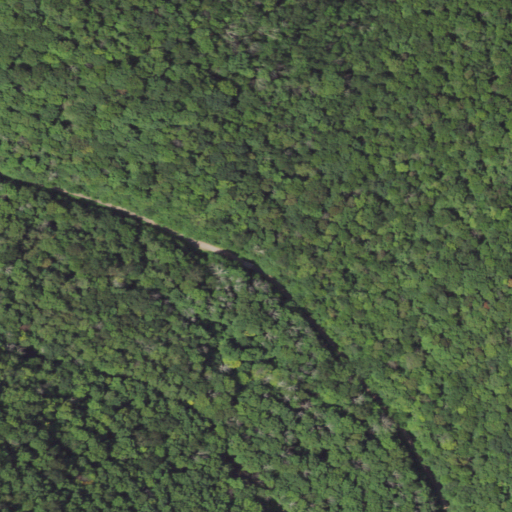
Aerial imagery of valley in Pennsylvania named Deep Hollow containing deciduous forest, mixed forest, and open development